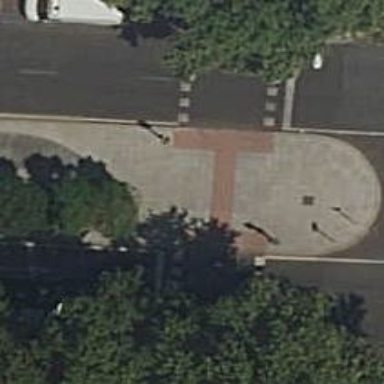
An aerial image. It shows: Kerb serving as barrier.